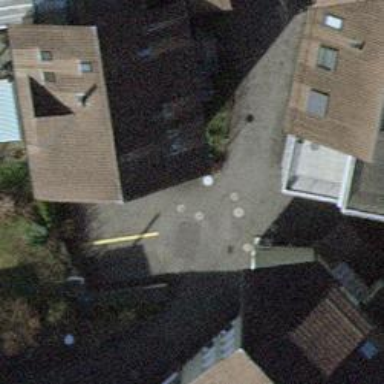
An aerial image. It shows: Living street.